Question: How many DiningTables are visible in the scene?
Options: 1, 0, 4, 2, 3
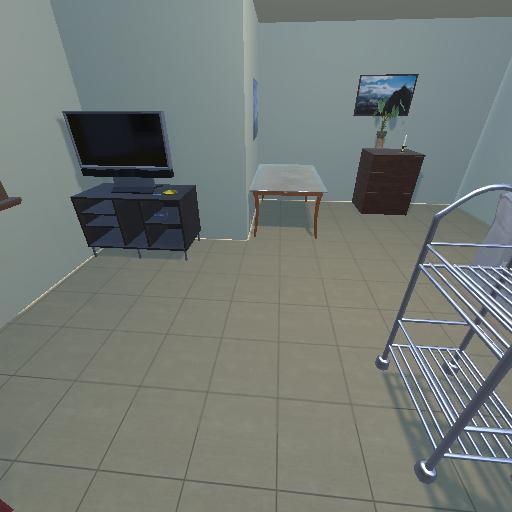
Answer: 1